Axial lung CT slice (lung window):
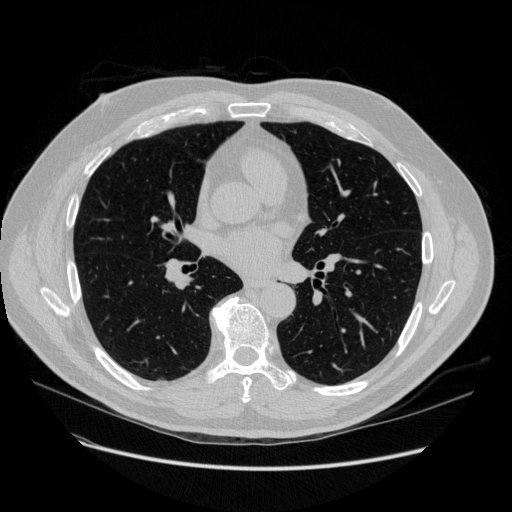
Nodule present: no